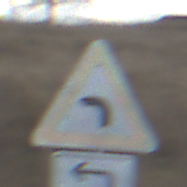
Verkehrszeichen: KurveLinks
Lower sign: RichtungsangabeDurchPfeile2
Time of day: SunriseSunset
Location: Outdoor (RoadRail)
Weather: PartlyCloudy
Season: NotSpecified
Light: Natural